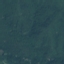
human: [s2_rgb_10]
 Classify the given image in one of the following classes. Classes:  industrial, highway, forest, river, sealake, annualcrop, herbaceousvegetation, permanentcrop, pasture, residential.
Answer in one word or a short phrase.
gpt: Forest